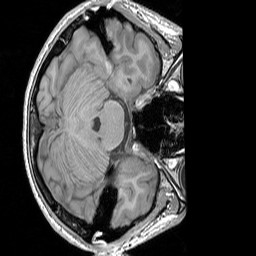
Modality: T1w
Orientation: axial
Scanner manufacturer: siemens
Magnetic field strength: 3 T
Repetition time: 1.83 s
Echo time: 0.00303 s